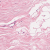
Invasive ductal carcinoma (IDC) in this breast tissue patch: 0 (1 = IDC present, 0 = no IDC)